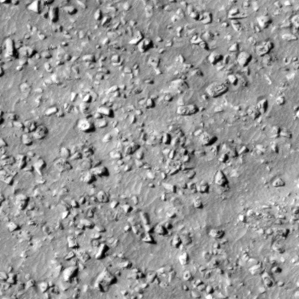
Label: non_frost